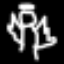
Label: angel